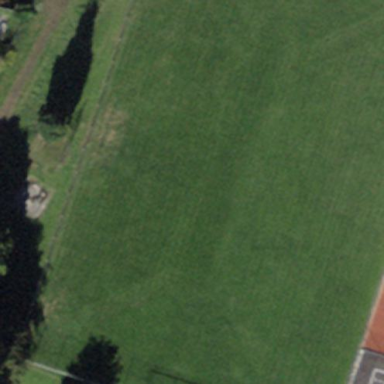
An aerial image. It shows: Soccer pitch for leisure land activities.